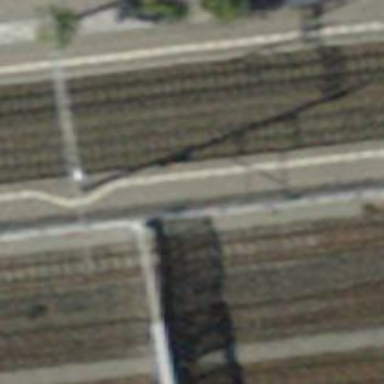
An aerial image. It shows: Narrow-gauge railway stop position for public transport.